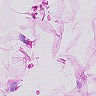
Metastatic tissue present: no